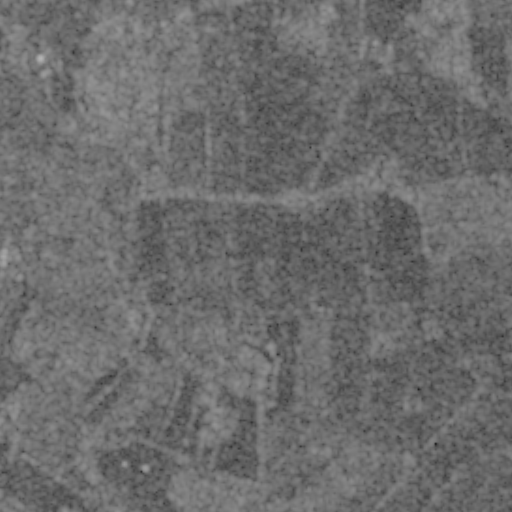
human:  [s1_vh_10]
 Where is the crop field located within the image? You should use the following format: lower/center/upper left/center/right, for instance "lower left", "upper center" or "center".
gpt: The crop field is located in the upper left of the image.
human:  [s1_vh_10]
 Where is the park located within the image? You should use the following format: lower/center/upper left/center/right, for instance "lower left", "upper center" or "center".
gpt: The park is located in the upper left of the image.
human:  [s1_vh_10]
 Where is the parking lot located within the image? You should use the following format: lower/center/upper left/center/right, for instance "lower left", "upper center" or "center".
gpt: The parking lot is located in the upper left of the image.
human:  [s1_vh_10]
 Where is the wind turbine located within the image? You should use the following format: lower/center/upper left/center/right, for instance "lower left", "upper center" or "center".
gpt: The wind turbine is located in the lower left of the image.
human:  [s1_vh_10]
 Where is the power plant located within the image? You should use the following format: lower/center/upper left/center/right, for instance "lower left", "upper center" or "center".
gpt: There is no power plant in the image.

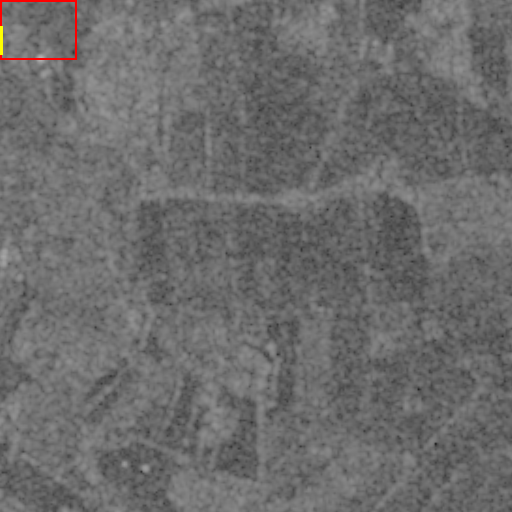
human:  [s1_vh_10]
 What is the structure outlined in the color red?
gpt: The structure outlined in red is a crop field.
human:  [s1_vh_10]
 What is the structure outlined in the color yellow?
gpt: The structure outlined in yellow is a park.
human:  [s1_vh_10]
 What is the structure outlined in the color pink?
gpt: There is no pink outline.